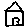
Label: house